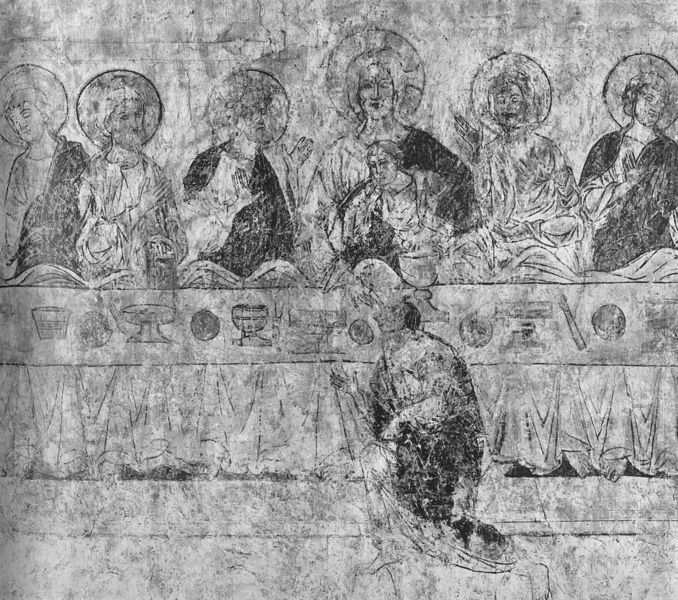
Titel: Wandmalerei aus St. Marien in Neuenbeken
Standort: Paderborn, Neuenbeken, St. Marien (EU - D - NRW)
Schlagwörter: gott, hand, menschen, sitzen, grau, männer, reden, tisch, zeichnung, tuch, bärte, feiern, wand, johannes, messer, tischtuch, kelch, decke, essen, tafel, wandmalerei, brot, becher, gefäß, druck, radierung, knien, gebet, mahl, pergament, heiligenschein, nimbus, besteck, christus, jesus, jesus christus, leiden, knieend, kniend, hostie, segnen, heilige, fresko, abendmahl, jünger, gefäße, anbetung, kelche, gläubige, brote, kommunion, kronen, pokale, papyrus, apostel, passion, judas, abendmal, eucharistie, messias, verrat, gottessohn, sohn gottes, christkind, letztes, letztes abendmal, 12, tuschtuch, jbrot